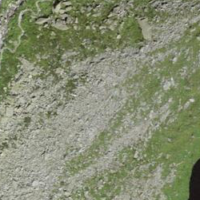
EUNIS habitat code: 31
Species observed at this site:
Rhododendron ferrugineum
Huperzia selago